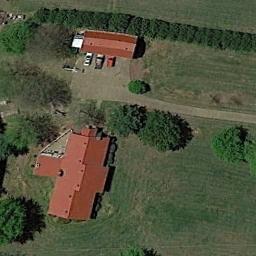
Label: residential